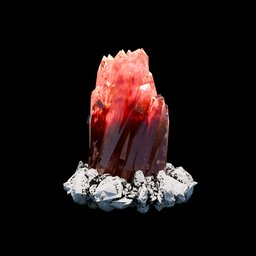
Label: decoration